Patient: sex F, age 52
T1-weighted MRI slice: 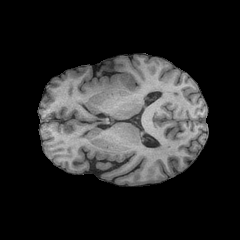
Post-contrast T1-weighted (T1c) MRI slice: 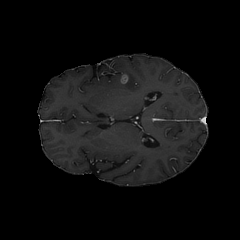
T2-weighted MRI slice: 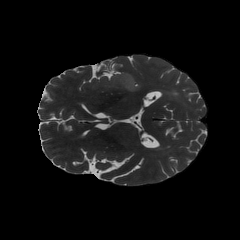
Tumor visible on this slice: yes
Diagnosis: Glioblastoma, IDH-wildtype
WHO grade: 4